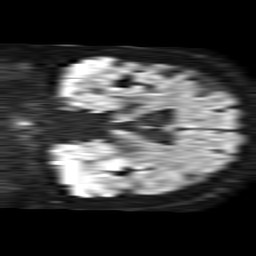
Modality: TRACE
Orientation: coronal
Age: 51
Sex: male
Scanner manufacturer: philips
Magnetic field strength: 1.5 T
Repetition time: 4.6 s
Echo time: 0.08631 s